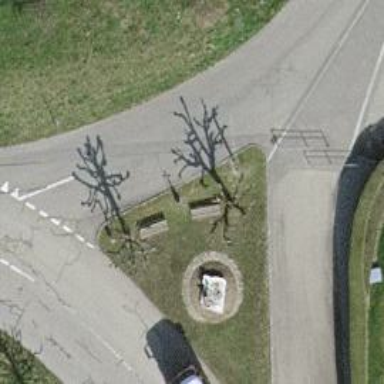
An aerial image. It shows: Beautiful fountain.